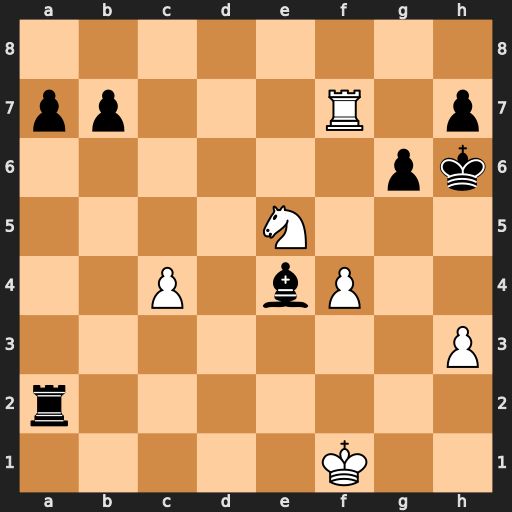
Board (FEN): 8/pp3R1p/6pk/4N3/2P1bP2/7P/r7/5K2
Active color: w
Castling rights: -
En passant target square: -
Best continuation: Ng4+ Kh5 Rxh7#